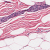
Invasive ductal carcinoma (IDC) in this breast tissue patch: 0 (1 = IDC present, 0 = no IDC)